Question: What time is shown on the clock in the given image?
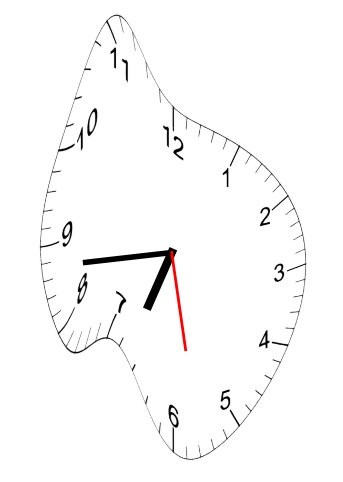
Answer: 06:43:28